Question: Can anyone tell me what I'm doing wrong here :)?
For some reason the view as it is on the storyboard doesn't show the same in the simulator.

Screendumb:
<URL>
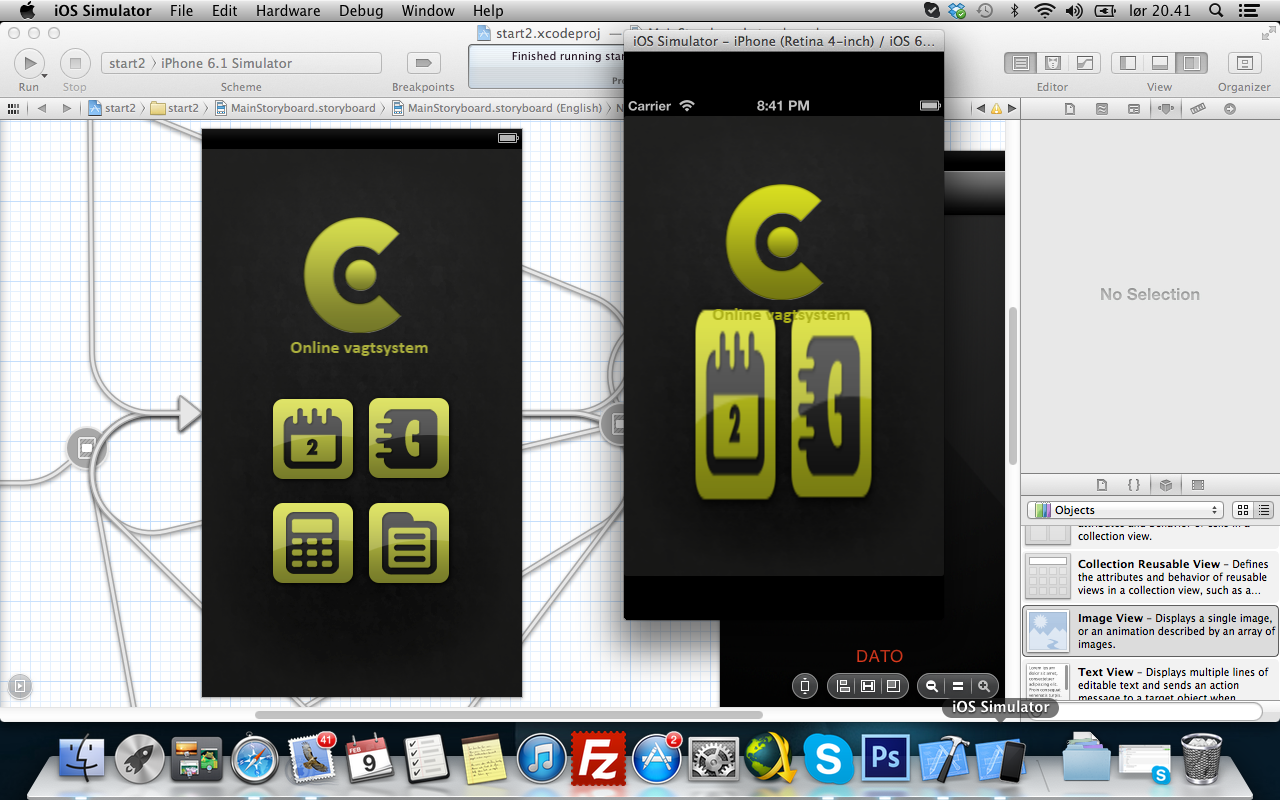
Answer: There might be many problems here including :
1)You are running the project on a 4-inch simulator, but your app probably doesn't have the default-568h@2x image, which is required so your app can be run full-screen on a 4-inch device.
2) If you're using auto-layout, probably the constraints aren't set right.
3) If you're not using auto-layout, probably the auto-resizing masks aren't set right